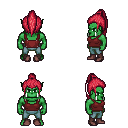
a pixel art fantasy rpg character, male body template, orc, green skin, maroon pirate shirt, teal pants, ruby red long topknot hairstyle, maroon shoes, four views (front, back, left, right), 2x2 character sprite sheet, small pixel art, hard edges, no anti-aliasing